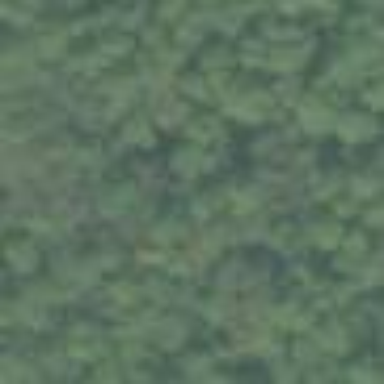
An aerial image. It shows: Swampy wetland with needle-leaved vegetation.